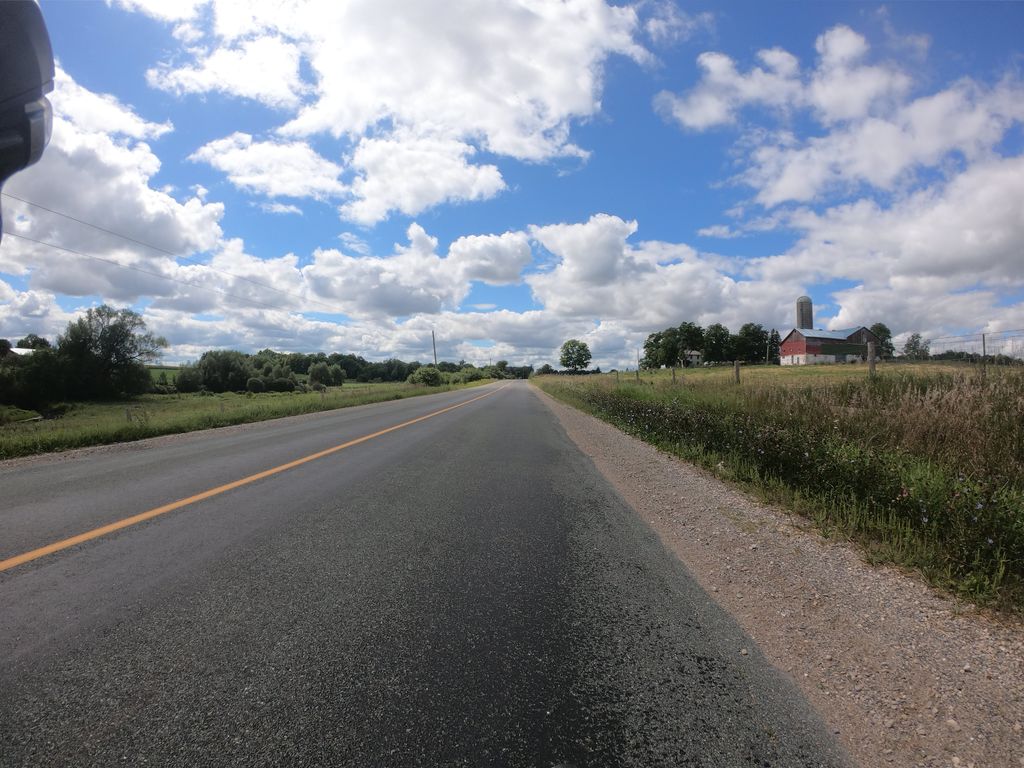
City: kitchener-waterloo